Interaction volume radius: 5 \u00c5
Interaction volume height: 25 \u00c5
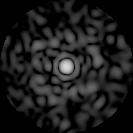
Disorder parameter: 0.86